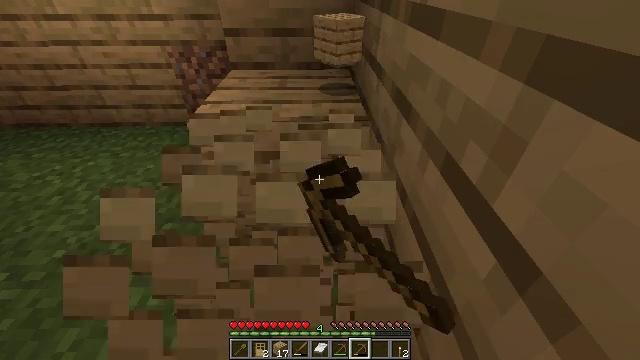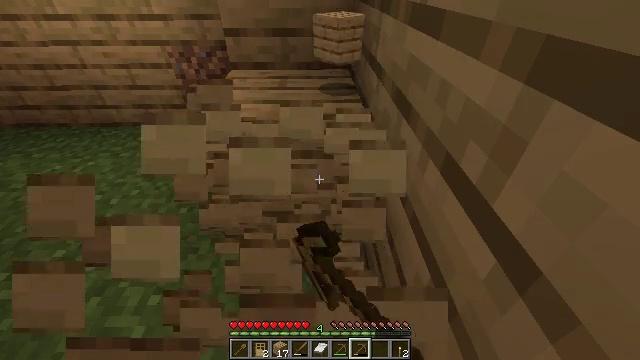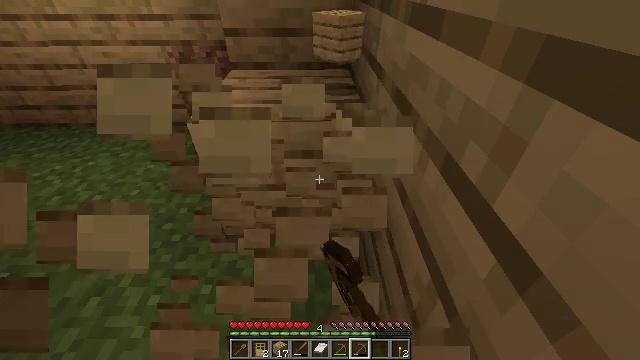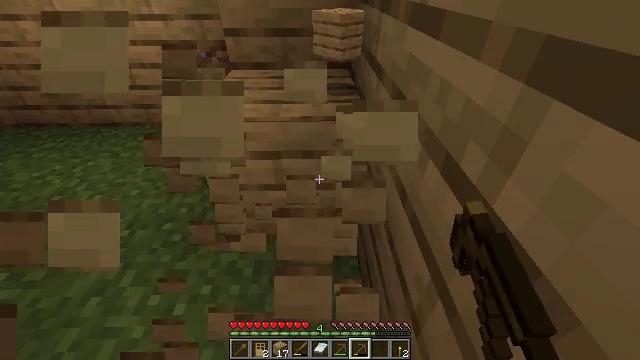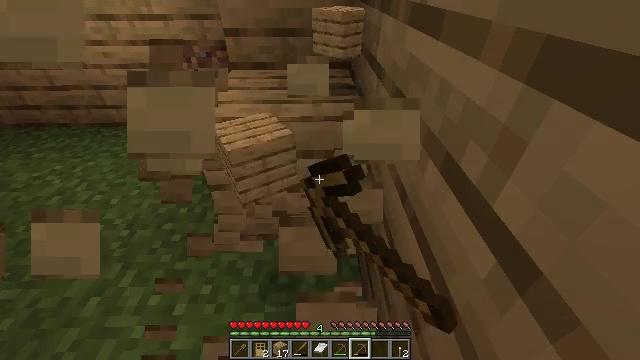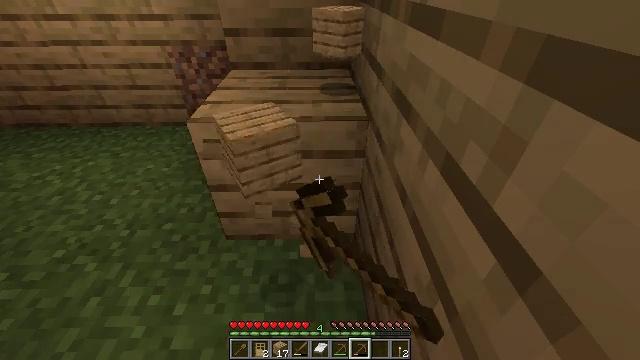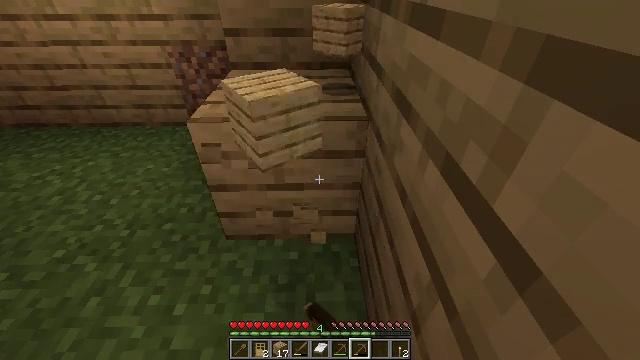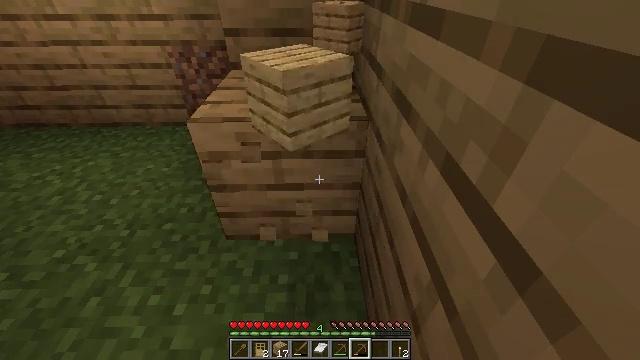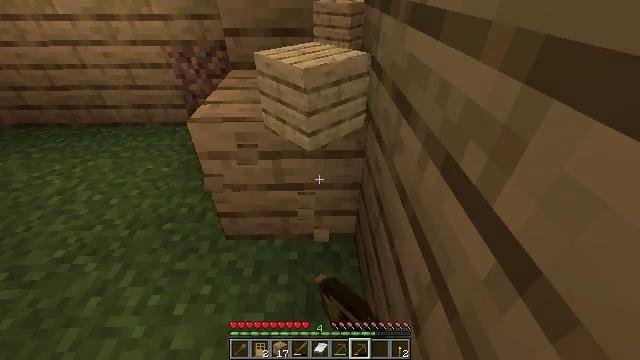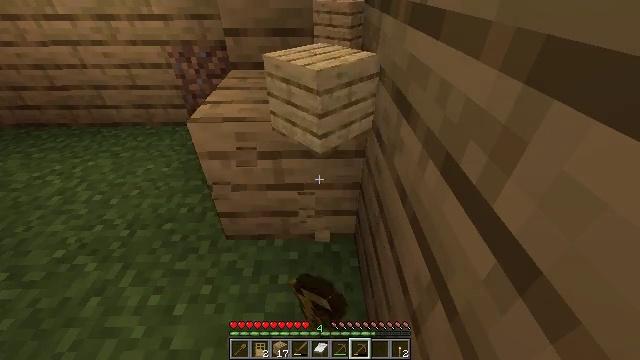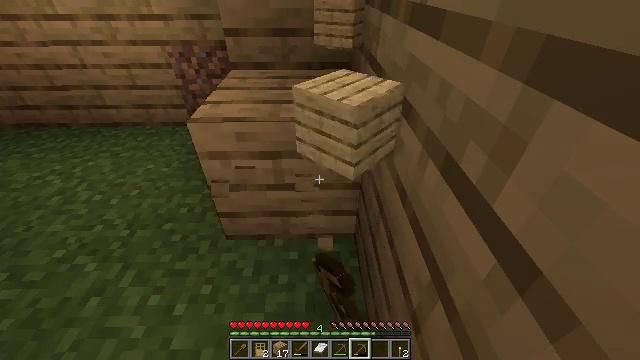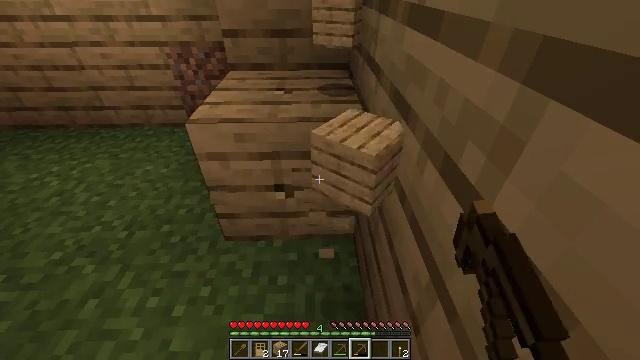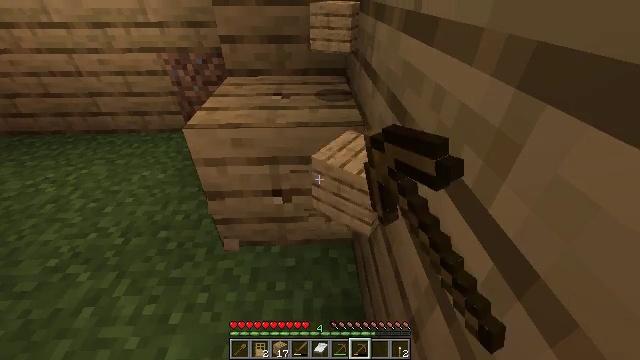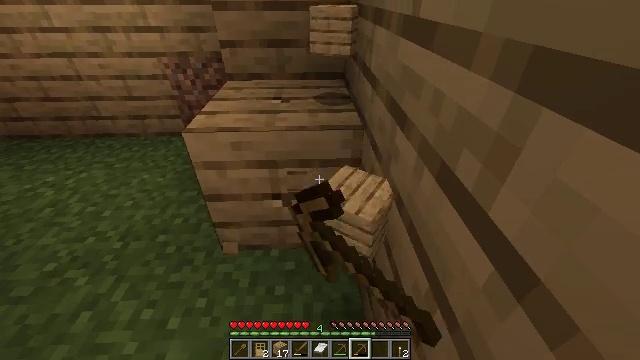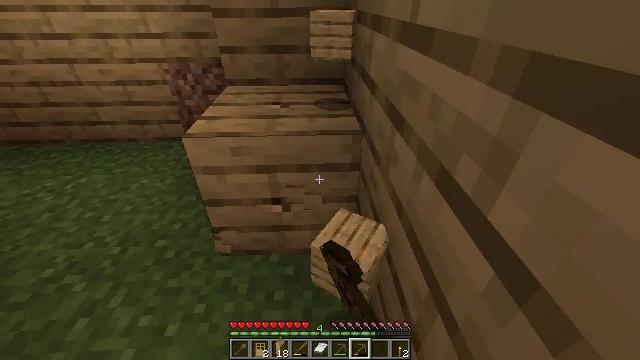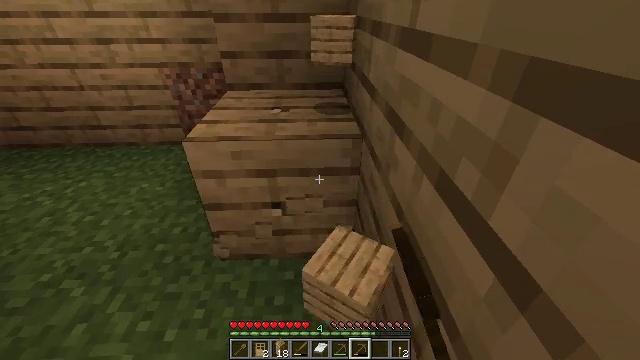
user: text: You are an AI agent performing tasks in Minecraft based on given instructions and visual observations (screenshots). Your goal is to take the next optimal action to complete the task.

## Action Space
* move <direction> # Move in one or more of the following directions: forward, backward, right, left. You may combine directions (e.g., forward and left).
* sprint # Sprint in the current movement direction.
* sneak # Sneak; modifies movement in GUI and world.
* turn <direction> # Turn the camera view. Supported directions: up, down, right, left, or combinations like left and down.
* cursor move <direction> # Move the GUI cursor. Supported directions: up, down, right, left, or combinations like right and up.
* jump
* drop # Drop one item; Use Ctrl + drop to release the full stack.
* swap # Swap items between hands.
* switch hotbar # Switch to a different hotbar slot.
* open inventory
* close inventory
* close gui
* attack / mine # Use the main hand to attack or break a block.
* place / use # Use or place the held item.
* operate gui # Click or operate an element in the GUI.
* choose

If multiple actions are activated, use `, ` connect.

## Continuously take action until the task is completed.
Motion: motion action
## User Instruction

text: Mine planks.
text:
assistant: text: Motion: attack / mine
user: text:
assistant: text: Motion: attack / mine
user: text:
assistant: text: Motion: attack / mine
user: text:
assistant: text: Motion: attack / mine
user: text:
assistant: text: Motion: attack / mine
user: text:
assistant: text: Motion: attack / mine
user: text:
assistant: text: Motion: attack / mine
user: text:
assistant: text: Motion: attack / mine
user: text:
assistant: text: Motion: attack / mine
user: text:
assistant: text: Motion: attack / mine
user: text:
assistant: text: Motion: attack / mine
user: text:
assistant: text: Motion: turn up, attack / mine
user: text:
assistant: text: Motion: attack / mine
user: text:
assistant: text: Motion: turn up, attack / mine
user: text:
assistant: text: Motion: attack / mine
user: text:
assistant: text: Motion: turn up, attack / mine
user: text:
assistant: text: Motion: turn up, attack / mine
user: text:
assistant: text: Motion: attack / mine
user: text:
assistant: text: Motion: attack / mine
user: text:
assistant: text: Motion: attack / mine
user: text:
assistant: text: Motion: attack / mine
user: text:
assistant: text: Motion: attack / mine
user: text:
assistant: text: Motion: attack / mine
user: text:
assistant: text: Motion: attack / mine
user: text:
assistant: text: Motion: attack / mine
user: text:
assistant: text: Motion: move forward, attack / mine
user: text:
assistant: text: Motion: move forward, attack / mine
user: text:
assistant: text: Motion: move forward, attack / mine
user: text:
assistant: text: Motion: move forward, attack / mine
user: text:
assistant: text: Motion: move forward, attack / mine